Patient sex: F
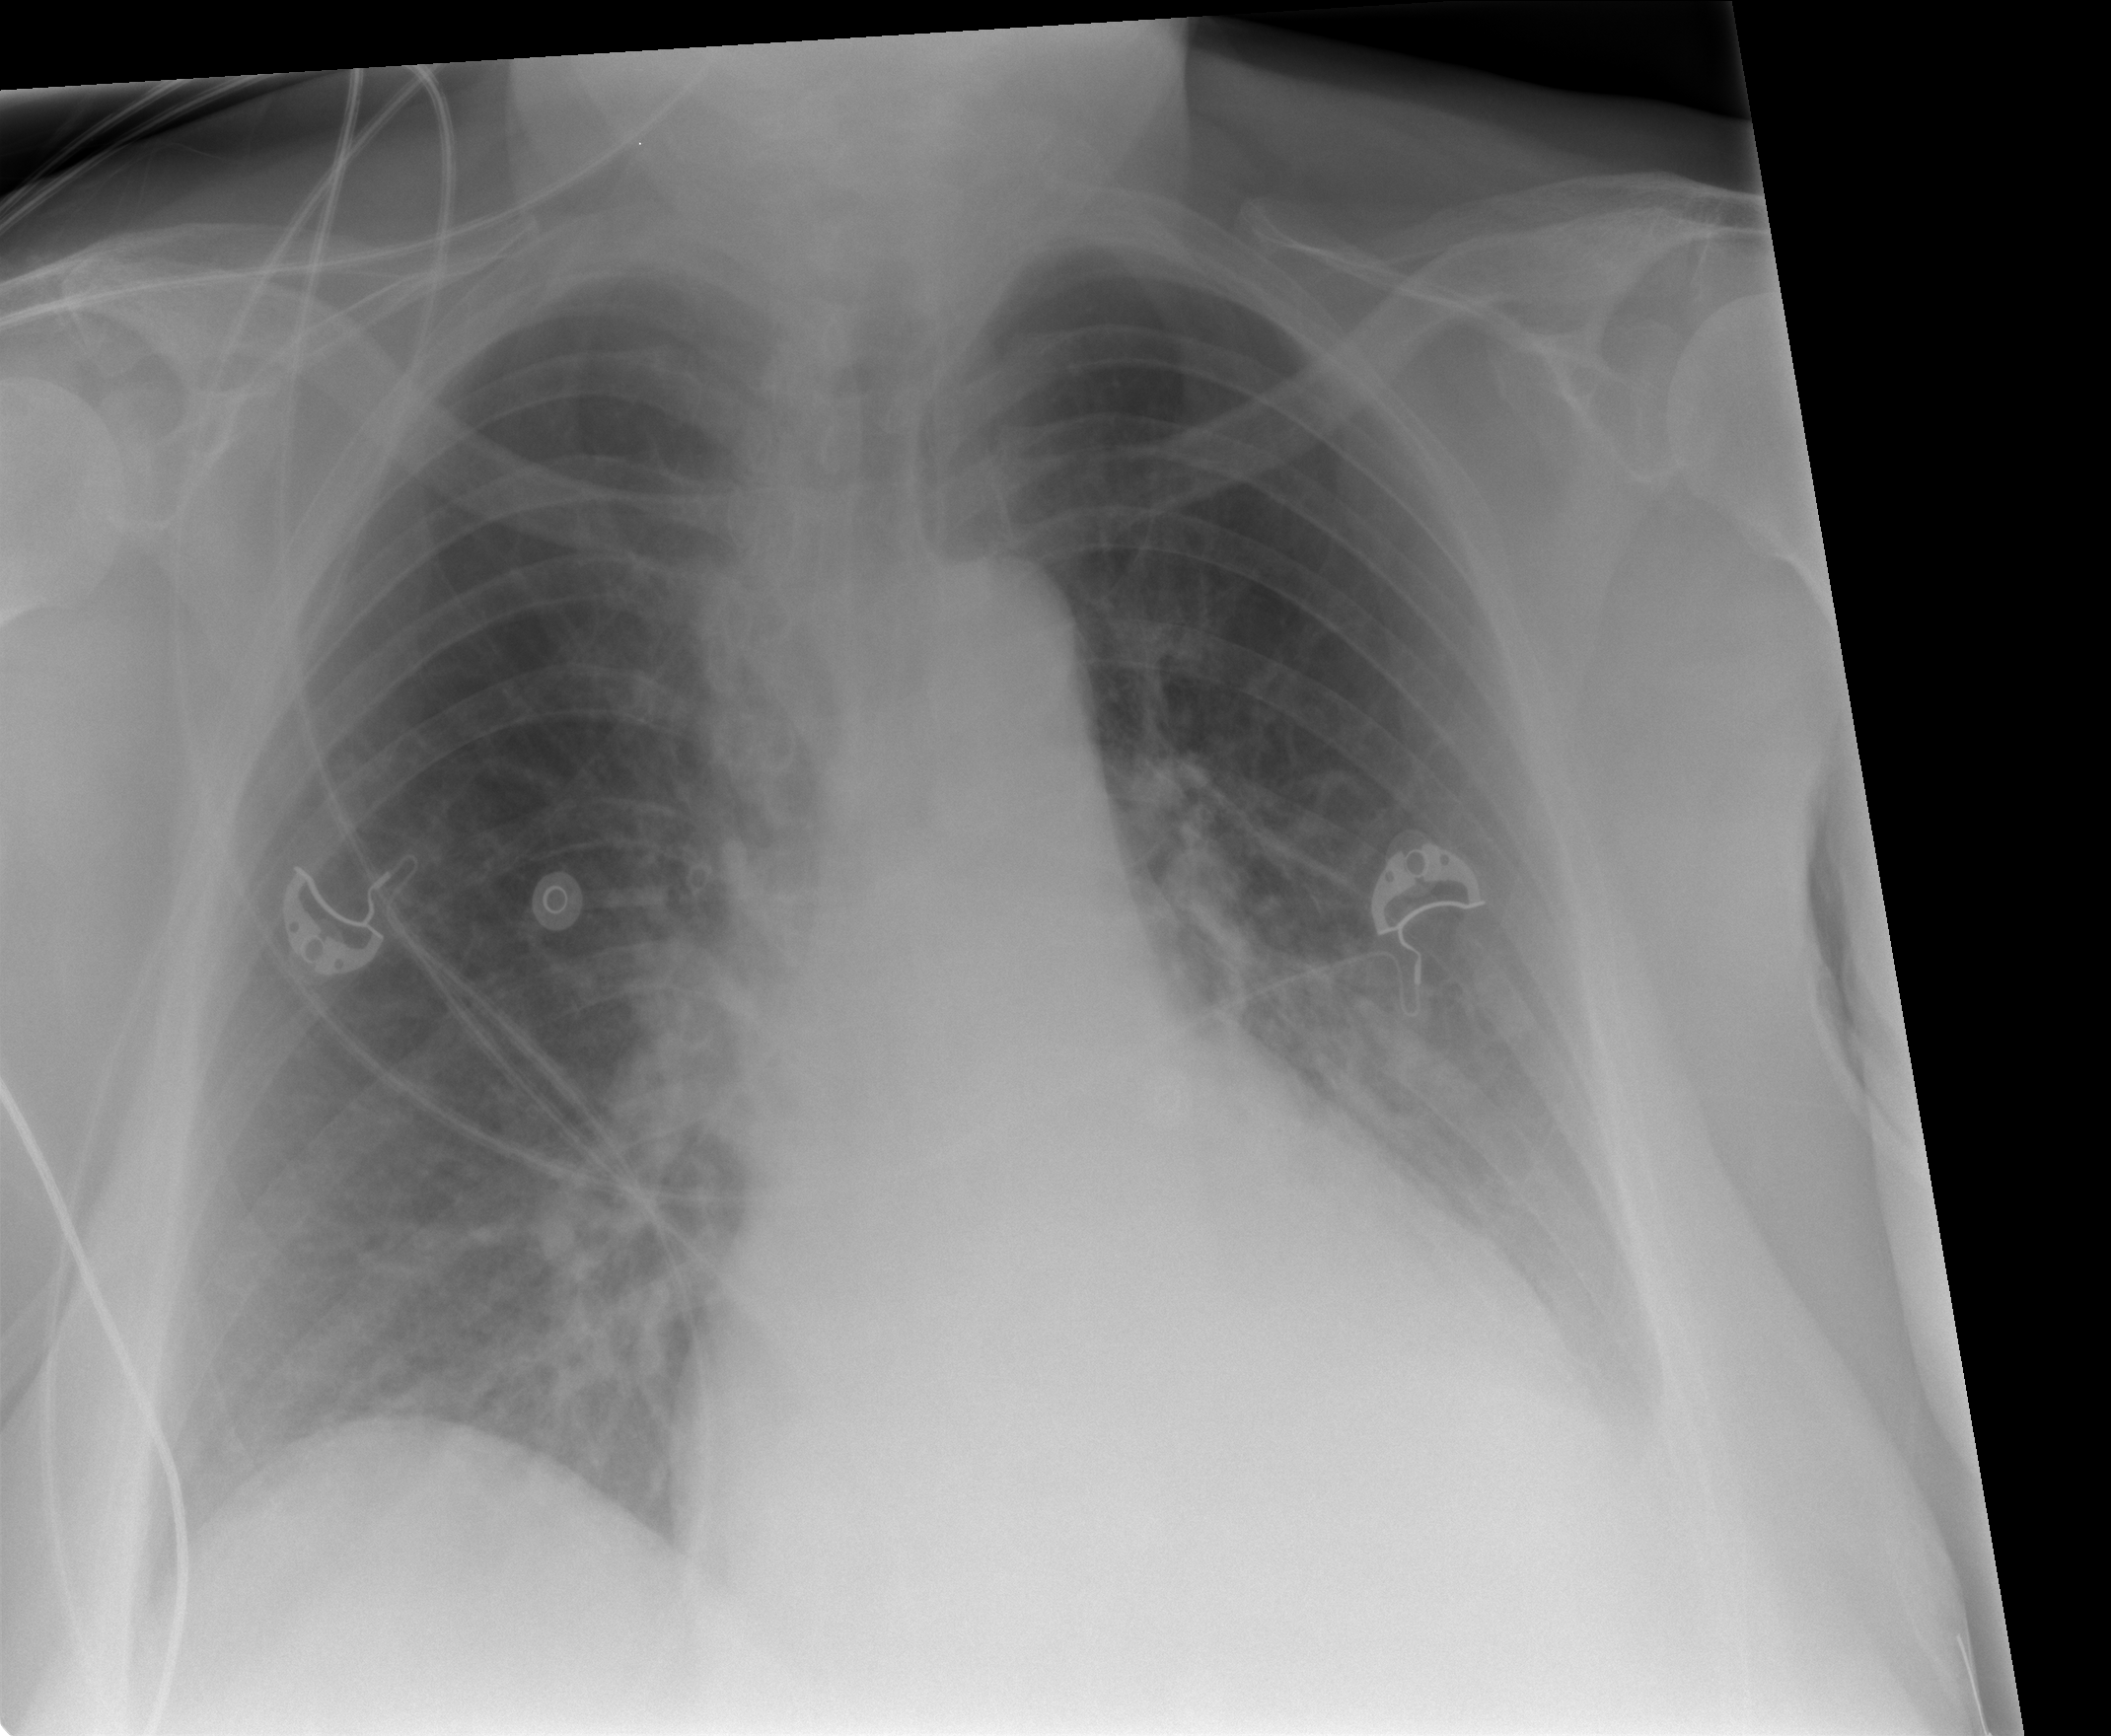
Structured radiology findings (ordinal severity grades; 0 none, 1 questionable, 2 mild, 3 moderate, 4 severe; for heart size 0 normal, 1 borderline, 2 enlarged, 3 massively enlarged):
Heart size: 2
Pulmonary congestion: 0
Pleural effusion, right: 0
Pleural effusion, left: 2
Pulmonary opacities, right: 0
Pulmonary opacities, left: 0
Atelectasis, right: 0
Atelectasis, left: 2